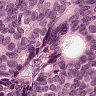
Metastatic tissue present: yes